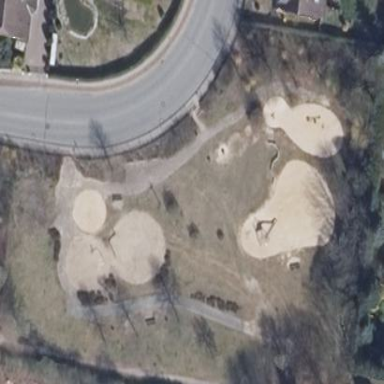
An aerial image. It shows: Playground area for leisure activities on the land.